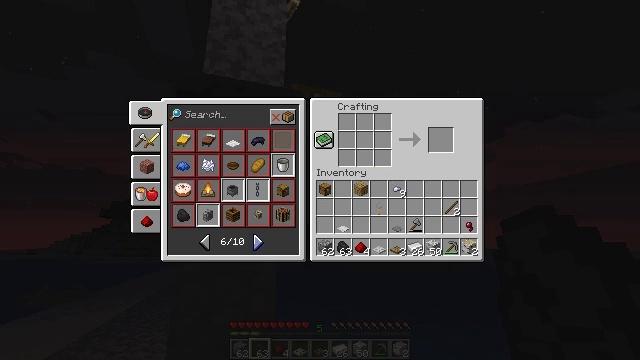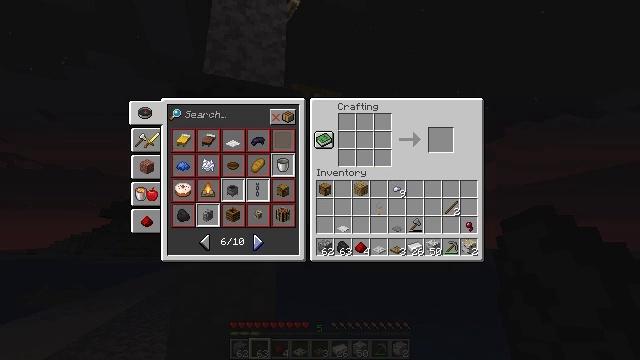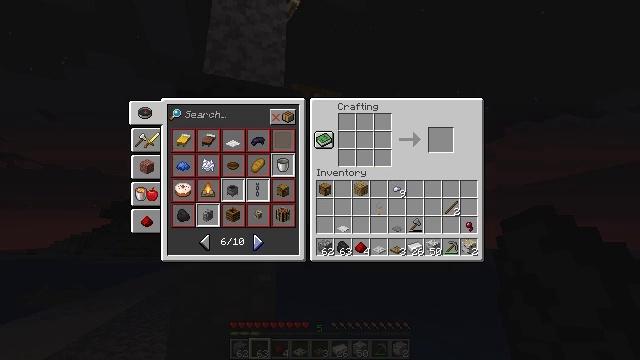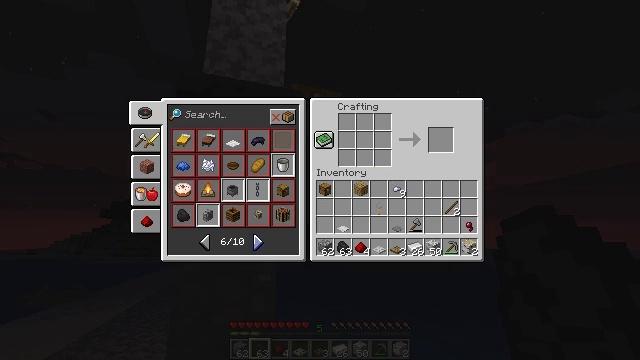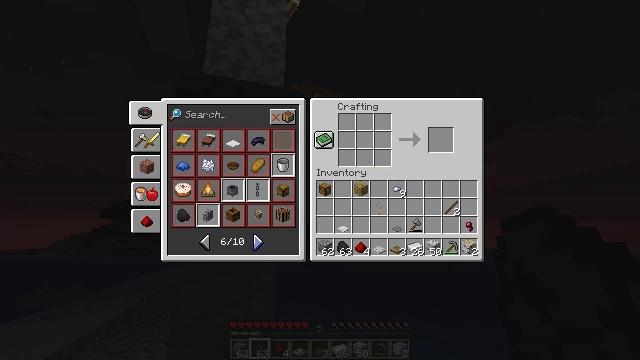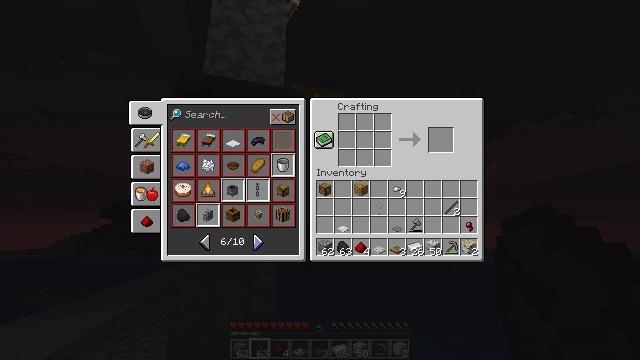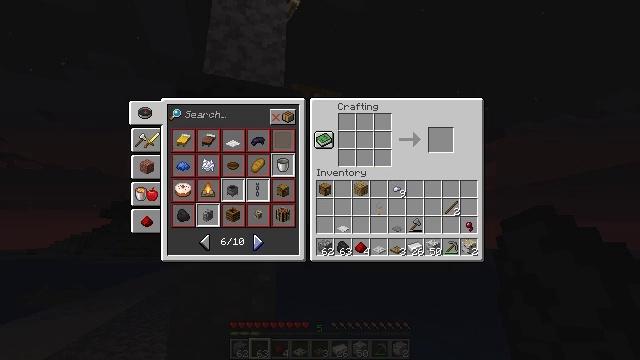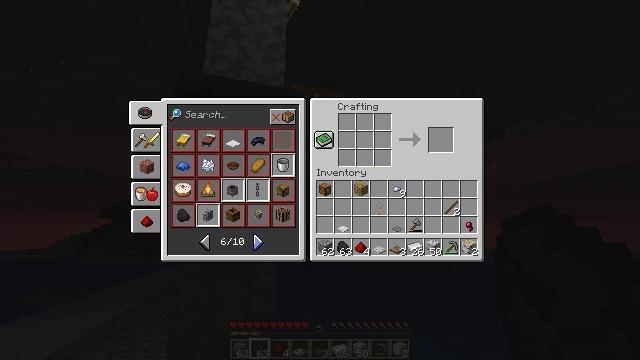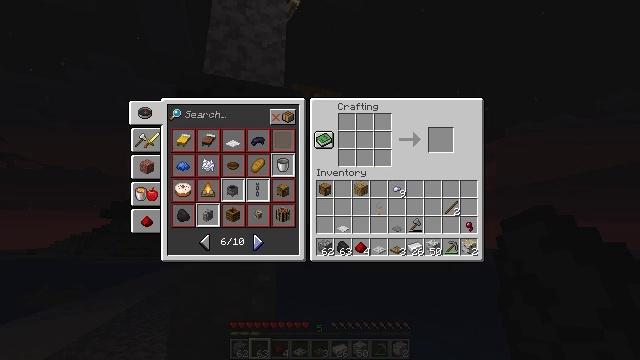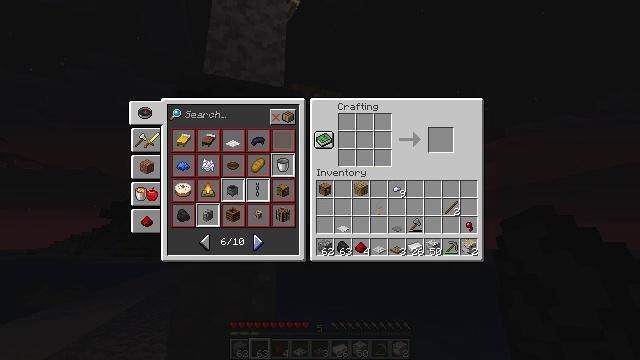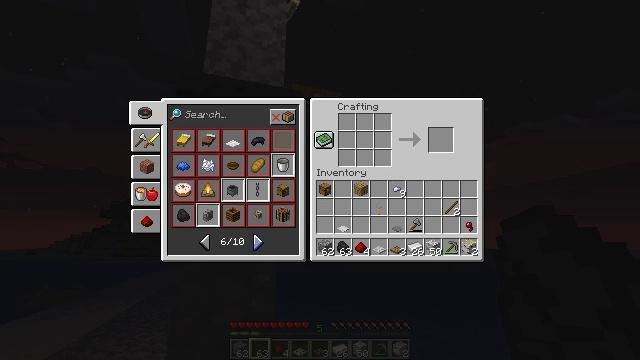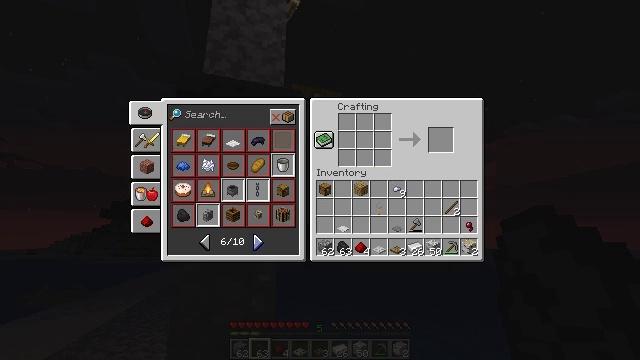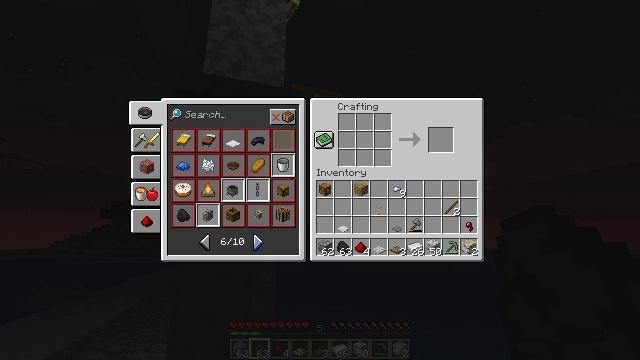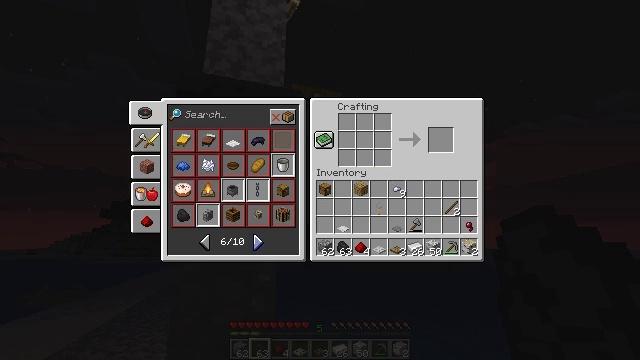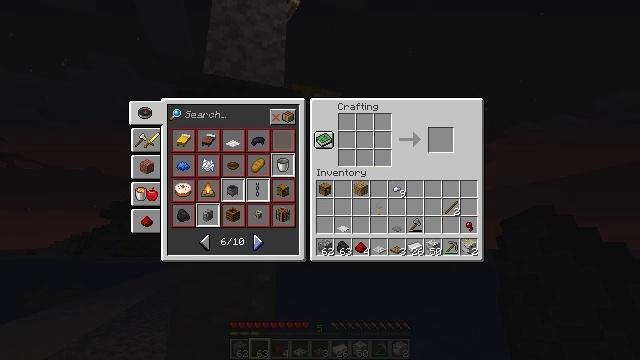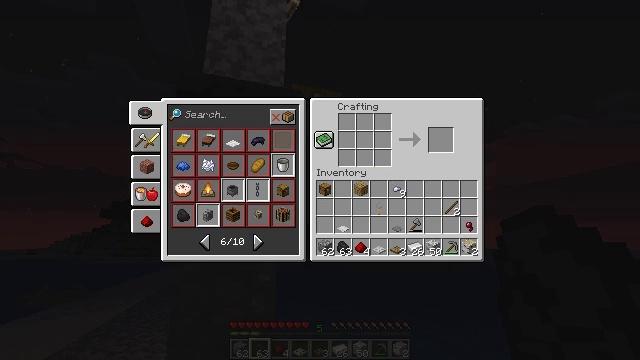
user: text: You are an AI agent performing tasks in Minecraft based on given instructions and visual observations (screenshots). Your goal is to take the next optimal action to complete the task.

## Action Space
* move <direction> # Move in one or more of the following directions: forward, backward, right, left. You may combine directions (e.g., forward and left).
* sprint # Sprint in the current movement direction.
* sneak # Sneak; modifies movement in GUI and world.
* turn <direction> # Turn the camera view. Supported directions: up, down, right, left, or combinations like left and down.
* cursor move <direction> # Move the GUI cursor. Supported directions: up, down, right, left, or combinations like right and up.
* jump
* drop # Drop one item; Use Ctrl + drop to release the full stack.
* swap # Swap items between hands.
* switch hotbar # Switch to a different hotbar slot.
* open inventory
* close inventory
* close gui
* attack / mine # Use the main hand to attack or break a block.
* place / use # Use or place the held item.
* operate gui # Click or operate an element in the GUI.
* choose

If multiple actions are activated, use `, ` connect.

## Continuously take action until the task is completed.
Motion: motion action
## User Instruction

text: Take iron ingots to craft a detector rail.
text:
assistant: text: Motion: no_op
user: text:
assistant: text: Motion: no_op
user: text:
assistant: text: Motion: no_op
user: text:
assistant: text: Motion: no_op
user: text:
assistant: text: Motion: no_op
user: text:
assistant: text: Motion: no_op
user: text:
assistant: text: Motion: no_op
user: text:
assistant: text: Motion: no_op
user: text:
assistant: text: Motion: no_op
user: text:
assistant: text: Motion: no_op
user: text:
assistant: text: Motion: no_op
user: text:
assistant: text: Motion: no_op
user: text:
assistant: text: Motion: no_op
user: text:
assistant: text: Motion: no_op
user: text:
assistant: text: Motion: cursor move left
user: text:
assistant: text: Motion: cursor move left
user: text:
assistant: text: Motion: no_op
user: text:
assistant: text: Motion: no_op
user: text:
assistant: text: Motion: no_op
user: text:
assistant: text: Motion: no_op
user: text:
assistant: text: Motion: no_op
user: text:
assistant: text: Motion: no_op
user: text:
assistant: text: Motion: operate gui
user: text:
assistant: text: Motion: operate gui
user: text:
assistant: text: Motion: operate gui
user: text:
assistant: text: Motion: operate gui
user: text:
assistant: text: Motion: no_op
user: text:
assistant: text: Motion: no_op
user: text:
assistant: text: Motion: no_op
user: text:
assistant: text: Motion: no_op